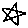
Label: star